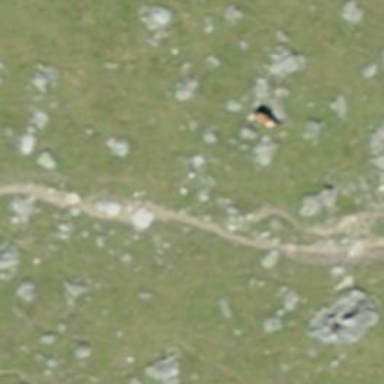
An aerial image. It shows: Path.